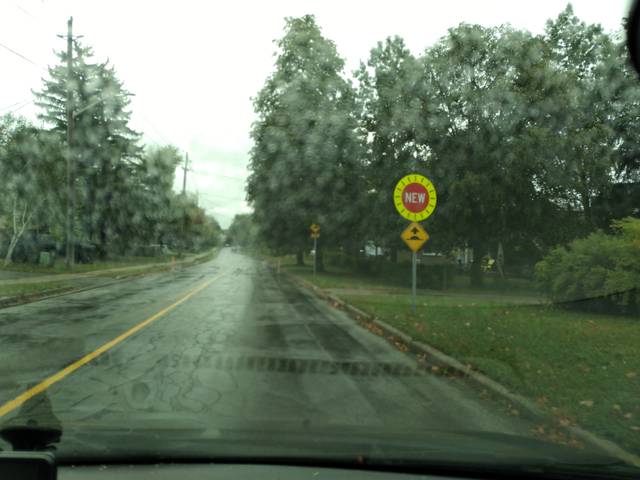
Region: Canada
Coordinates: 44.407, -79.698